Question: I am sending a bufferedImage over a socket and I am using the example found in <URL> post:
Sender
'''
BufferedImage image = ....;
ImageIO.write(image, "PNG", socket.getOutputStream());
'''
Receiver
'''
BufferedImage image = ImageIO.read(socket.getInputStream());
'''
It works - IF, and ONLY IF, I close the sender's outputStream after this line:
'''
ImageIO.write(image, "PNG", socket.getOutputStream());
'''
Is there anything I can do apart from closing the outputStream?
Also, is there anything else I can do to avoid using ImageIO altogether? It seems to take ages to do anything.
Also note that reading or writing to the hard disk in anyway should be avoided at all costs due to performance issues. I need to make this transfer as fast as possible, (I'm experimenting and trying to create a client similar to VNC and saving each screenshot to the hard disk would greatly slow down everything)..
@Jon Skeet
(Note that I am sending a JPG image not a PNG).
'''
int filesize;
OutputStream out = c.getClientSocket().getOutputStream();
ByteArrayOutputStream bScrn = new ByteArrayOutputStream();
ImageIO.write(screenshot, "JPG", bScrn);
byte[] imgByte = bScrn.toByteArray();
bScrn.flush();
bScrn.close();
filesize = bScrn.size();
out.write(new String("#FS " + filesize).getBytes()); //Send filesize
out.write(new String("#<IM>
").getBytes()); //Notify start of image
out.write(imgByte); //Write file
System.out.println("Finished");
'''
'input'
Attempt #1:
'''
String str = input.toString();
imageBytes = str.getBytes();
InputStream in = new ByteArrayInputStream(imageBytes);
BufferedImage image = ImageIO.read(in);
in.close();
System.out.println("width=" + image.getWidth());
'''
I understand this error to mean "corrupt image" because it couldn't initialize it. correct?
Attempt #2:
'''
byte[] imageBytes = new byte[filesize];
for (int j = 0; i < filesize; i++)
{
imageBytes[j] = (byte) input.read();
}
InputStream in = new ByteArrayInputStream(imageBytes);
BufferedImage image = ImageIO.read(in);
in.close();
System.out.println("width=" + image.getWidth());
'''
Attempt #3:
'''
if (filesize > 0)
{
int writtenBytes = 0;
int bufferSize = client.getReceiveBufferSize();
imageBytes = new byte[filesize]; //Create a byte array as large as the image
byte[] buffer = new byte[bufferSize];//Create buffer
do {
writtenBytes += input.read(buffer); //Fill up buffer
System.out.println(writtenBytes + "/" + filesize); //Show progress
//Copy buffer to the byte array which will contain the full image
System.arraycopy(buffer, 0, imageBytes, writtenBytes, client.getReceiveBufferSize());
writtenBytes+=bufferSize;
} while ((writtenBytes + bufferSize) < filesize);
// Read the remaining bytes
System.arraycopy(buffer, 0, imageBytes, writtenBytes-1, filesize-writtenBytes);
writtenBytes += filesize-writtenBytes;
System.out.println("Finished reading! Total read: " + writtenBytes + "/" + filesize);
}
InputStream in = new ByteArrayInputStream(imageBytes);
BufferedImage image = ImageIO.read(in);
in.close();
'''
Attempt 4:
'''
int readBytes = 0;
imageBytes = new byte[filesize]; //Create a byte array as large as the image
while (readBytes < filesize)
{
readBytes += input.read(imageBytes);
}
InputStream in = new ByteArrayInputStream(imageBytes);
BufferedImage image = ImageIO.read(in);
in.close();
System.out.println("width=" + image.getWidth());
'''
Attempt #5:
Using Jon skeet's code snippet, the image arrives, but only partially. I saved it to a file (1.jpg) to see what was going on, and it actually sends 80% of the image, while the rest of the file is filled with blank spaces. This results in a partially corrupt image. Here is the code I tried: (note that captureImg() is not at fault, saving the file directly works)
Sender:
'''
Socket s = new Socket("127.0.0.1", 1290);
OutputStream out = s.getOutputStream();
ByteArrayOutputStream bScrn = new ByteArrayOutputStream();
ImageIO.write(captureImg(), "JPG", bScrn);
byte imgBytes[] = bScrn.toByteArray();
bScrn.close();
out.write((Integer.toString(imgBytes.length)).getBytes());
out.write(imgBytes,0,imgBytes.length);
'''
Reciever:
'''
InputStream in = clientSocket.getInputStream();
long startTime = System.currentTimeMillis();
byte[] b = new byte[30];
int len = in.read(b);
int filesize = Integer.parseInt(new String(b).substring(0, len));
if (filesize > 0)
{
byte[] imgBytes = readExactly(in, filesize);
FileOutputStream f = new FileOutputStream("C:\Users\Dan\Desktop\Pic\1.jpg");
f.write(imgBytes);
f.close();
System.out.println("done");
'''
The sender still gives a Connection reset by peer: socket write error.
<URL>
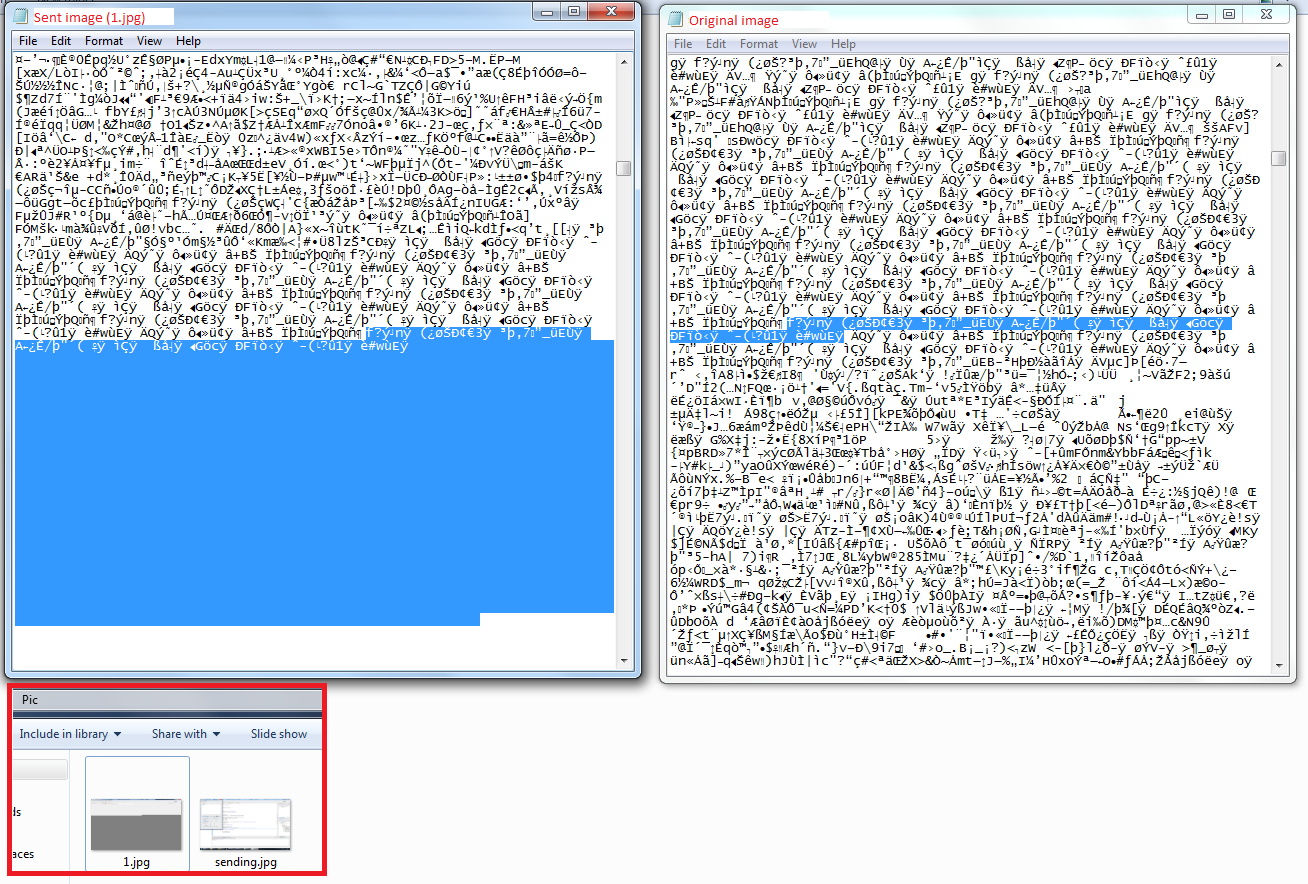
Answer: One option would be to write the image to a 'ByteArrayOutputStream' so you can determine the length, then write that length to the output stream first.
Then on the receiving end, you can read the length, then read that many bytes into a byte array, then create a 'ByteArrayInputStream' to wrap the array and pass to 'ImageIO.read()'.
I'm not entirely surprised that it doesn't work until the output socket is closed normally - after all, a file which contains a valid PNG file isn't actually a valid PNG file in itself, is it? So the reader needs to read to the end of the stream before it can complete - and the "end" of a network stream only comes when the connection is closed.
EDIT: Here's a method to read the given number of bytes into a new byte array. It's handy to have as a separate "utility" method.
'''
public static byte[] readExactly(InputStream input, int size) throws IOException
{
byte[] data = new byte[size];
int index = 0;
while (index < size)
{
int bytesRead = input.read(data, index, size - index);
if (bytesRead < 0)
{
throw new IOException("Insufficient data in stream");
}
index += bytesRead;
}
return data;
}
'''